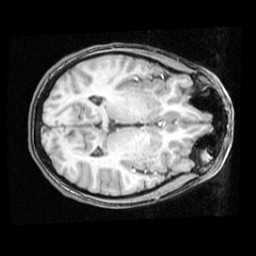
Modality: T1w
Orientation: axial
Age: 13
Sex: male
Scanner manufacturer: ge
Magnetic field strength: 1.5 T
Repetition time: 0.03333 s
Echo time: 0.008 s